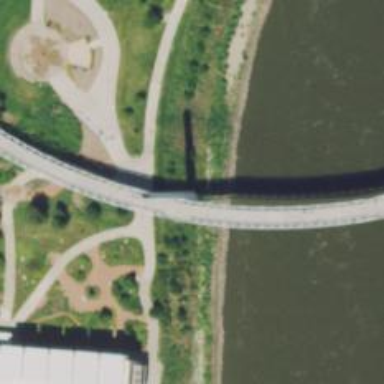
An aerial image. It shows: Bridge supported by pylons.